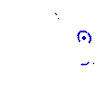
Particle: kaon